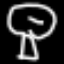
Label: mushroom